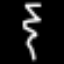
Label: palm tree